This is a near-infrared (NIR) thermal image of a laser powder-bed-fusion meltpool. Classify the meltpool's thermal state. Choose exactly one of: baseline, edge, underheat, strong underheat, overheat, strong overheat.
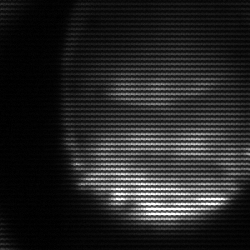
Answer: edge